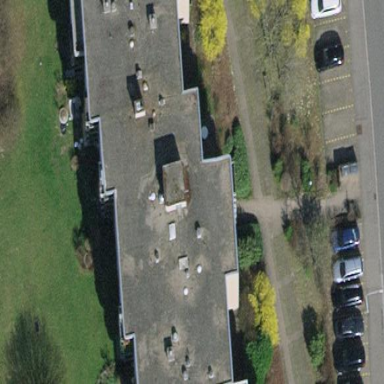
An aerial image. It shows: Building with apartments and flat roof.